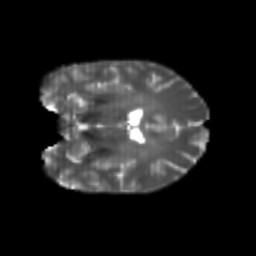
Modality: T2w
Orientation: coronal
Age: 24
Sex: female
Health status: healthy
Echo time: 0.074 s